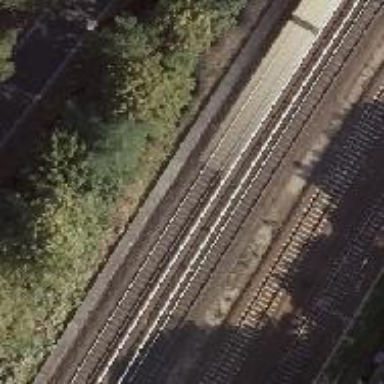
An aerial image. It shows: Light rail electrified railway.